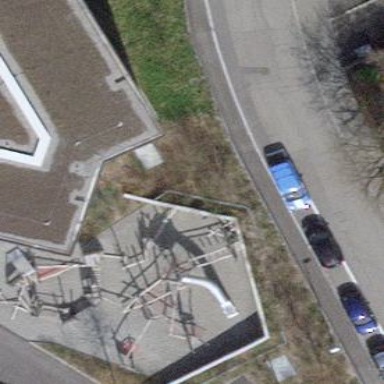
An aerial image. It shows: Playground area for leisure land.